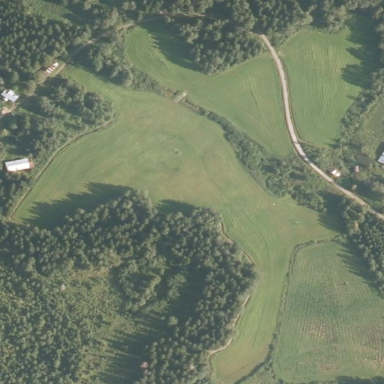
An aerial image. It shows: Beautiful meadow.